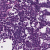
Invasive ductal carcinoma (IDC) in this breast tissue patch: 0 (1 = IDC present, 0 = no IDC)